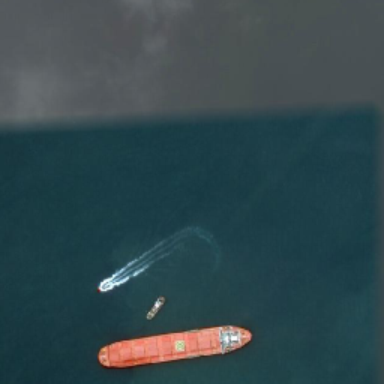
There are two boats on one side of the big red boat .